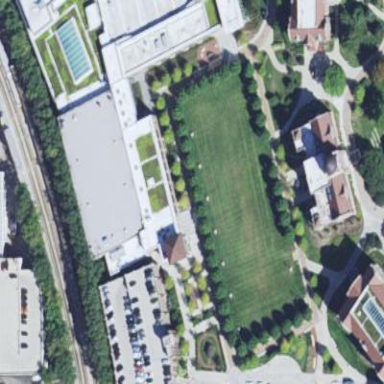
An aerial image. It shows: University building with sports centre on the leisure land.